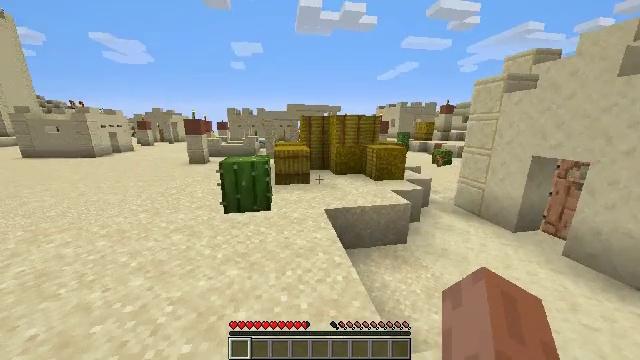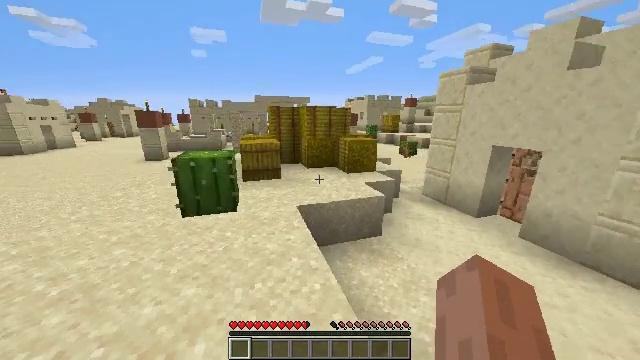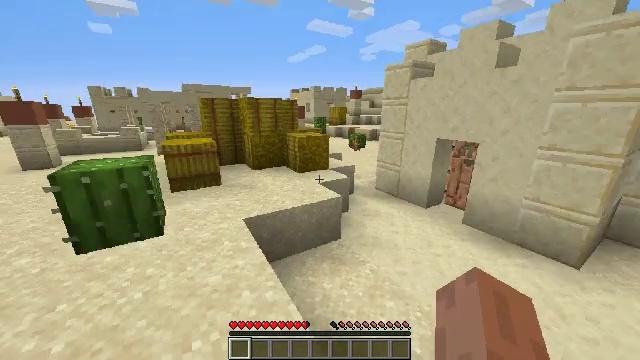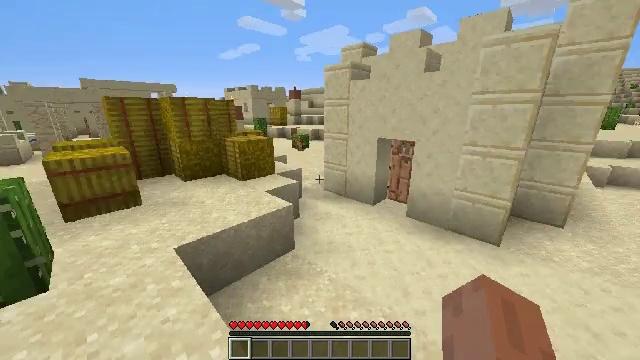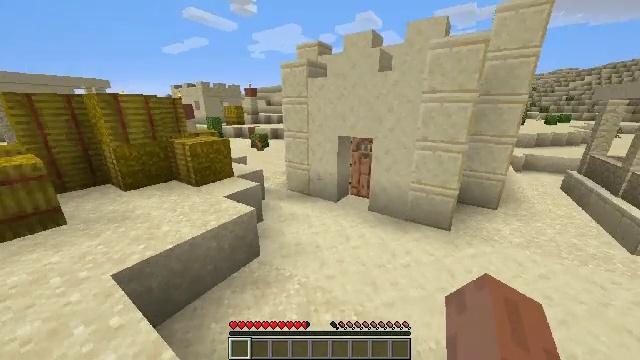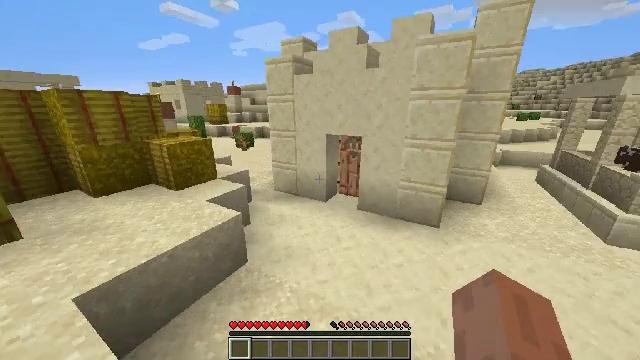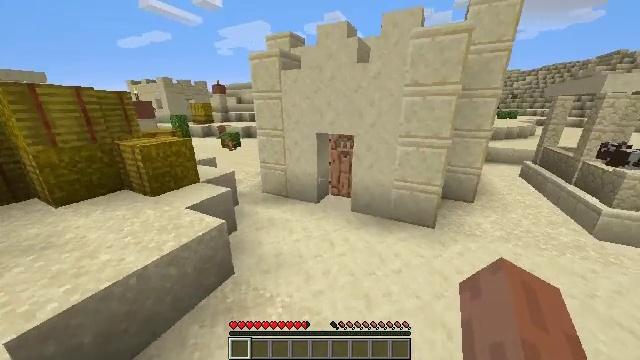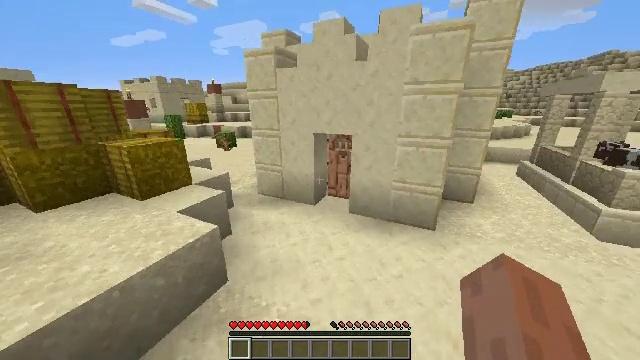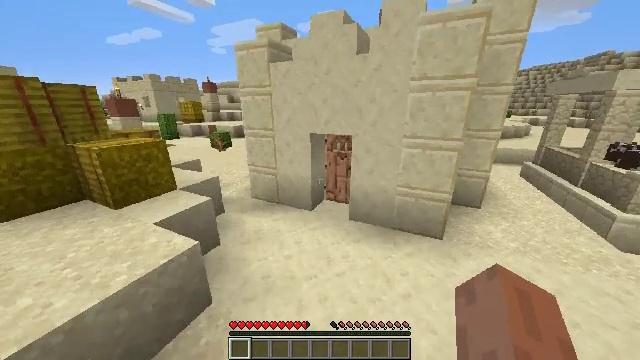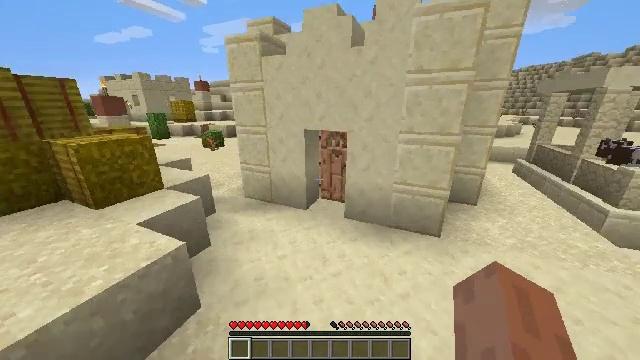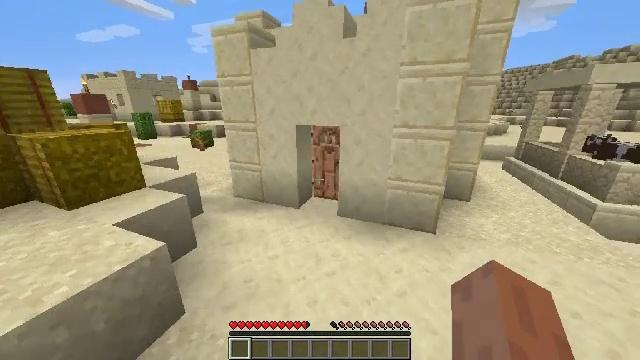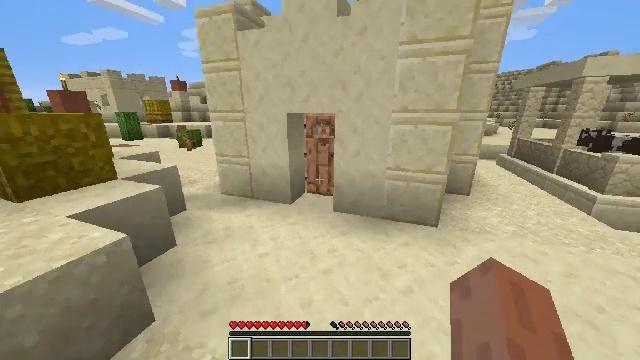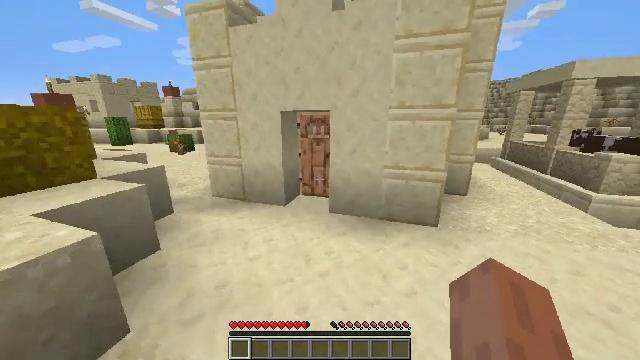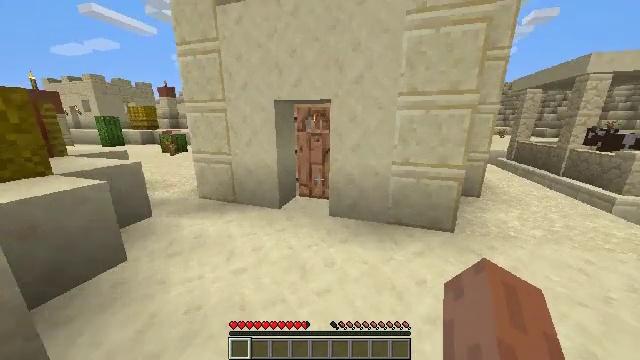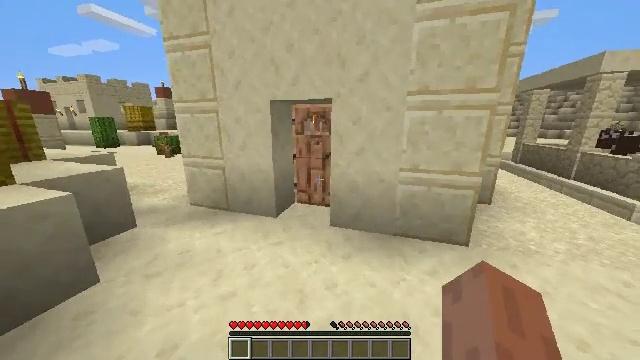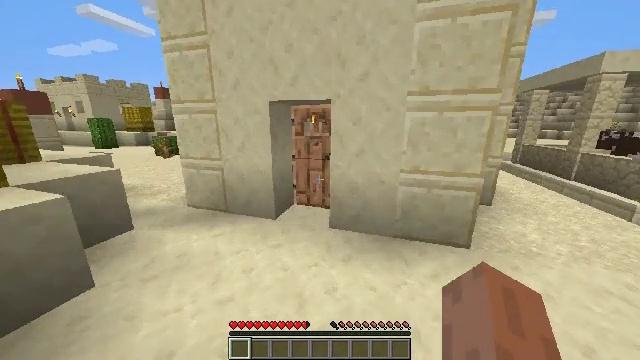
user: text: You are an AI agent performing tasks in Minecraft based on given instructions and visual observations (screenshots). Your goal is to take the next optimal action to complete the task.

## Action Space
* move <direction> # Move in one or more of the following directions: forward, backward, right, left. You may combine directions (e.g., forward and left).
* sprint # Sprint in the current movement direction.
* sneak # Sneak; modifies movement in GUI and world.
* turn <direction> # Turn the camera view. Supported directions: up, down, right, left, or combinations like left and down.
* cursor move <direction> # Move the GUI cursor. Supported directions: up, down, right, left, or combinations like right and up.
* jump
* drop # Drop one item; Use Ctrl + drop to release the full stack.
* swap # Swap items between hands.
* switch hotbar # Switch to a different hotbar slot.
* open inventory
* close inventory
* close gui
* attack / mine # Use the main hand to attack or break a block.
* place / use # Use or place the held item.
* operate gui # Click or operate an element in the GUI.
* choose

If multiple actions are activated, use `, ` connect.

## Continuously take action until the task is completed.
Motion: motion action
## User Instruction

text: Remove a hay block from the inventory.
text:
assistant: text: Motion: move forward, sprint, turn right and down, attack / mine
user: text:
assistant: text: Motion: move forward, sprint, turn right, attack / mine
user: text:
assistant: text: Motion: move forward, sprint, turn right, attack / mine
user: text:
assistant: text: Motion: move forward, sprint, turn right, attack / mine
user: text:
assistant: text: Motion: move forward, sprint, turn right, attack / mine
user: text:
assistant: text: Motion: move forward, sprint, turn right, attack / mine
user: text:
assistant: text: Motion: move forward, sprint, attack / mine
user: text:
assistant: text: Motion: move forward, sprint, attack / mine
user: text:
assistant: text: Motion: move forward, sprint, turn right, attack / mine
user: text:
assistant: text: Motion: move forward, sprint, turn right, attack / mine
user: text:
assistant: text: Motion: move forward, sprint, turn right and up, attack / mine
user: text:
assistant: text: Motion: move forward, sprint, turn right and up, attack / mine
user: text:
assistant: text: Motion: move forward, sprint, attack / mine
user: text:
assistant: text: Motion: move forward, sprint, attack / mine
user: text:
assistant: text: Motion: move forward, sprint, attack / mine
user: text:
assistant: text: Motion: move forward, sprint, attack / mine and use / place
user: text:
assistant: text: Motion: move forward, sprint, attack / mine and use / place
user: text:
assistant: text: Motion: move forward, sprint, attack / mine and use / place
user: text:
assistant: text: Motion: move forward, sprint, attack / mine and use / place
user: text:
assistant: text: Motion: move forward, sprint, attack / mine and use / place
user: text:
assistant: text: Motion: move forward and move left, sprint, turn right, attack / mine
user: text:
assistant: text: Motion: move forward and move left, sprint, turn right, attack / mine
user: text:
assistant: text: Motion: move forward and move left, sprint, turn right, attack / mine
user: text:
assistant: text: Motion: move forward and move left, sprint, attack / mine
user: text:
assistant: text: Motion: move forward, sprint, attack / mine
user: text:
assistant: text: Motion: move forward, attack / mine
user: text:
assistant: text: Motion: move forward, attack / mine
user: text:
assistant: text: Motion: move forward, attack / mine
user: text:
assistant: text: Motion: move forward, attack / mine
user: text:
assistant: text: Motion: turn right, attack / mine